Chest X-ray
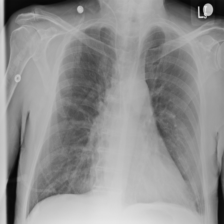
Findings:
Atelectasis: negative
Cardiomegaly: negative
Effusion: negative
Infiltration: negative
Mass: negative
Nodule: negative
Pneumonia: negative
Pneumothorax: negative
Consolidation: negative
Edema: negative
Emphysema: negative
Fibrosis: negative
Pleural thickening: negative
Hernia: negative